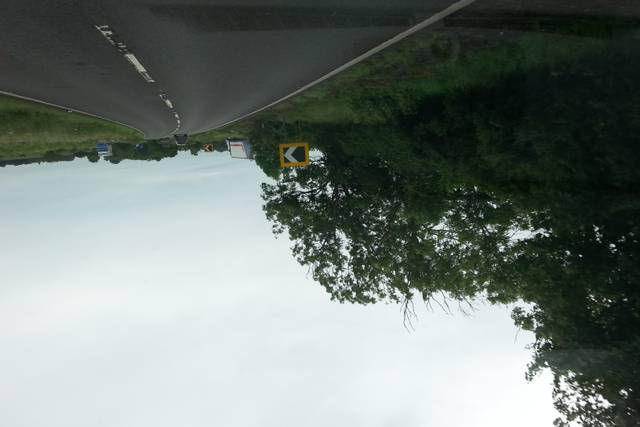
Region: United Kingdom
Coordinates: 52.554, -0.3426